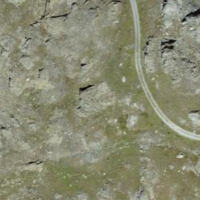
EUNIS habitat code: 48
Species observed at this site:
Saxifraga bryoides